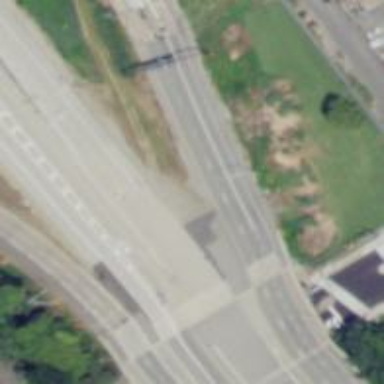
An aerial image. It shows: Asphalt motorway.